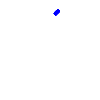
Particle: proton